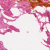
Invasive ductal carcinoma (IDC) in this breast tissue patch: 0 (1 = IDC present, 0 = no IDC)